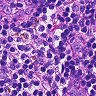
Metastatic tissue present: no